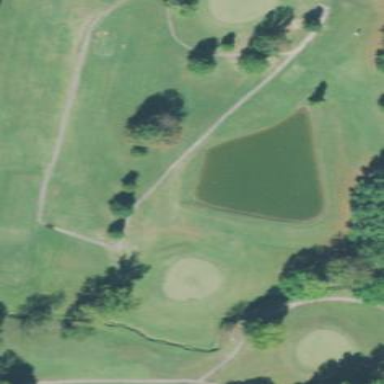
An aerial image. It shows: Water hazard on golf course. The hazard is natural water feature.